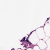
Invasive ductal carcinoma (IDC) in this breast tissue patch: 0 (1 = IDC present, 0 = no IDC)